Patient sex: F
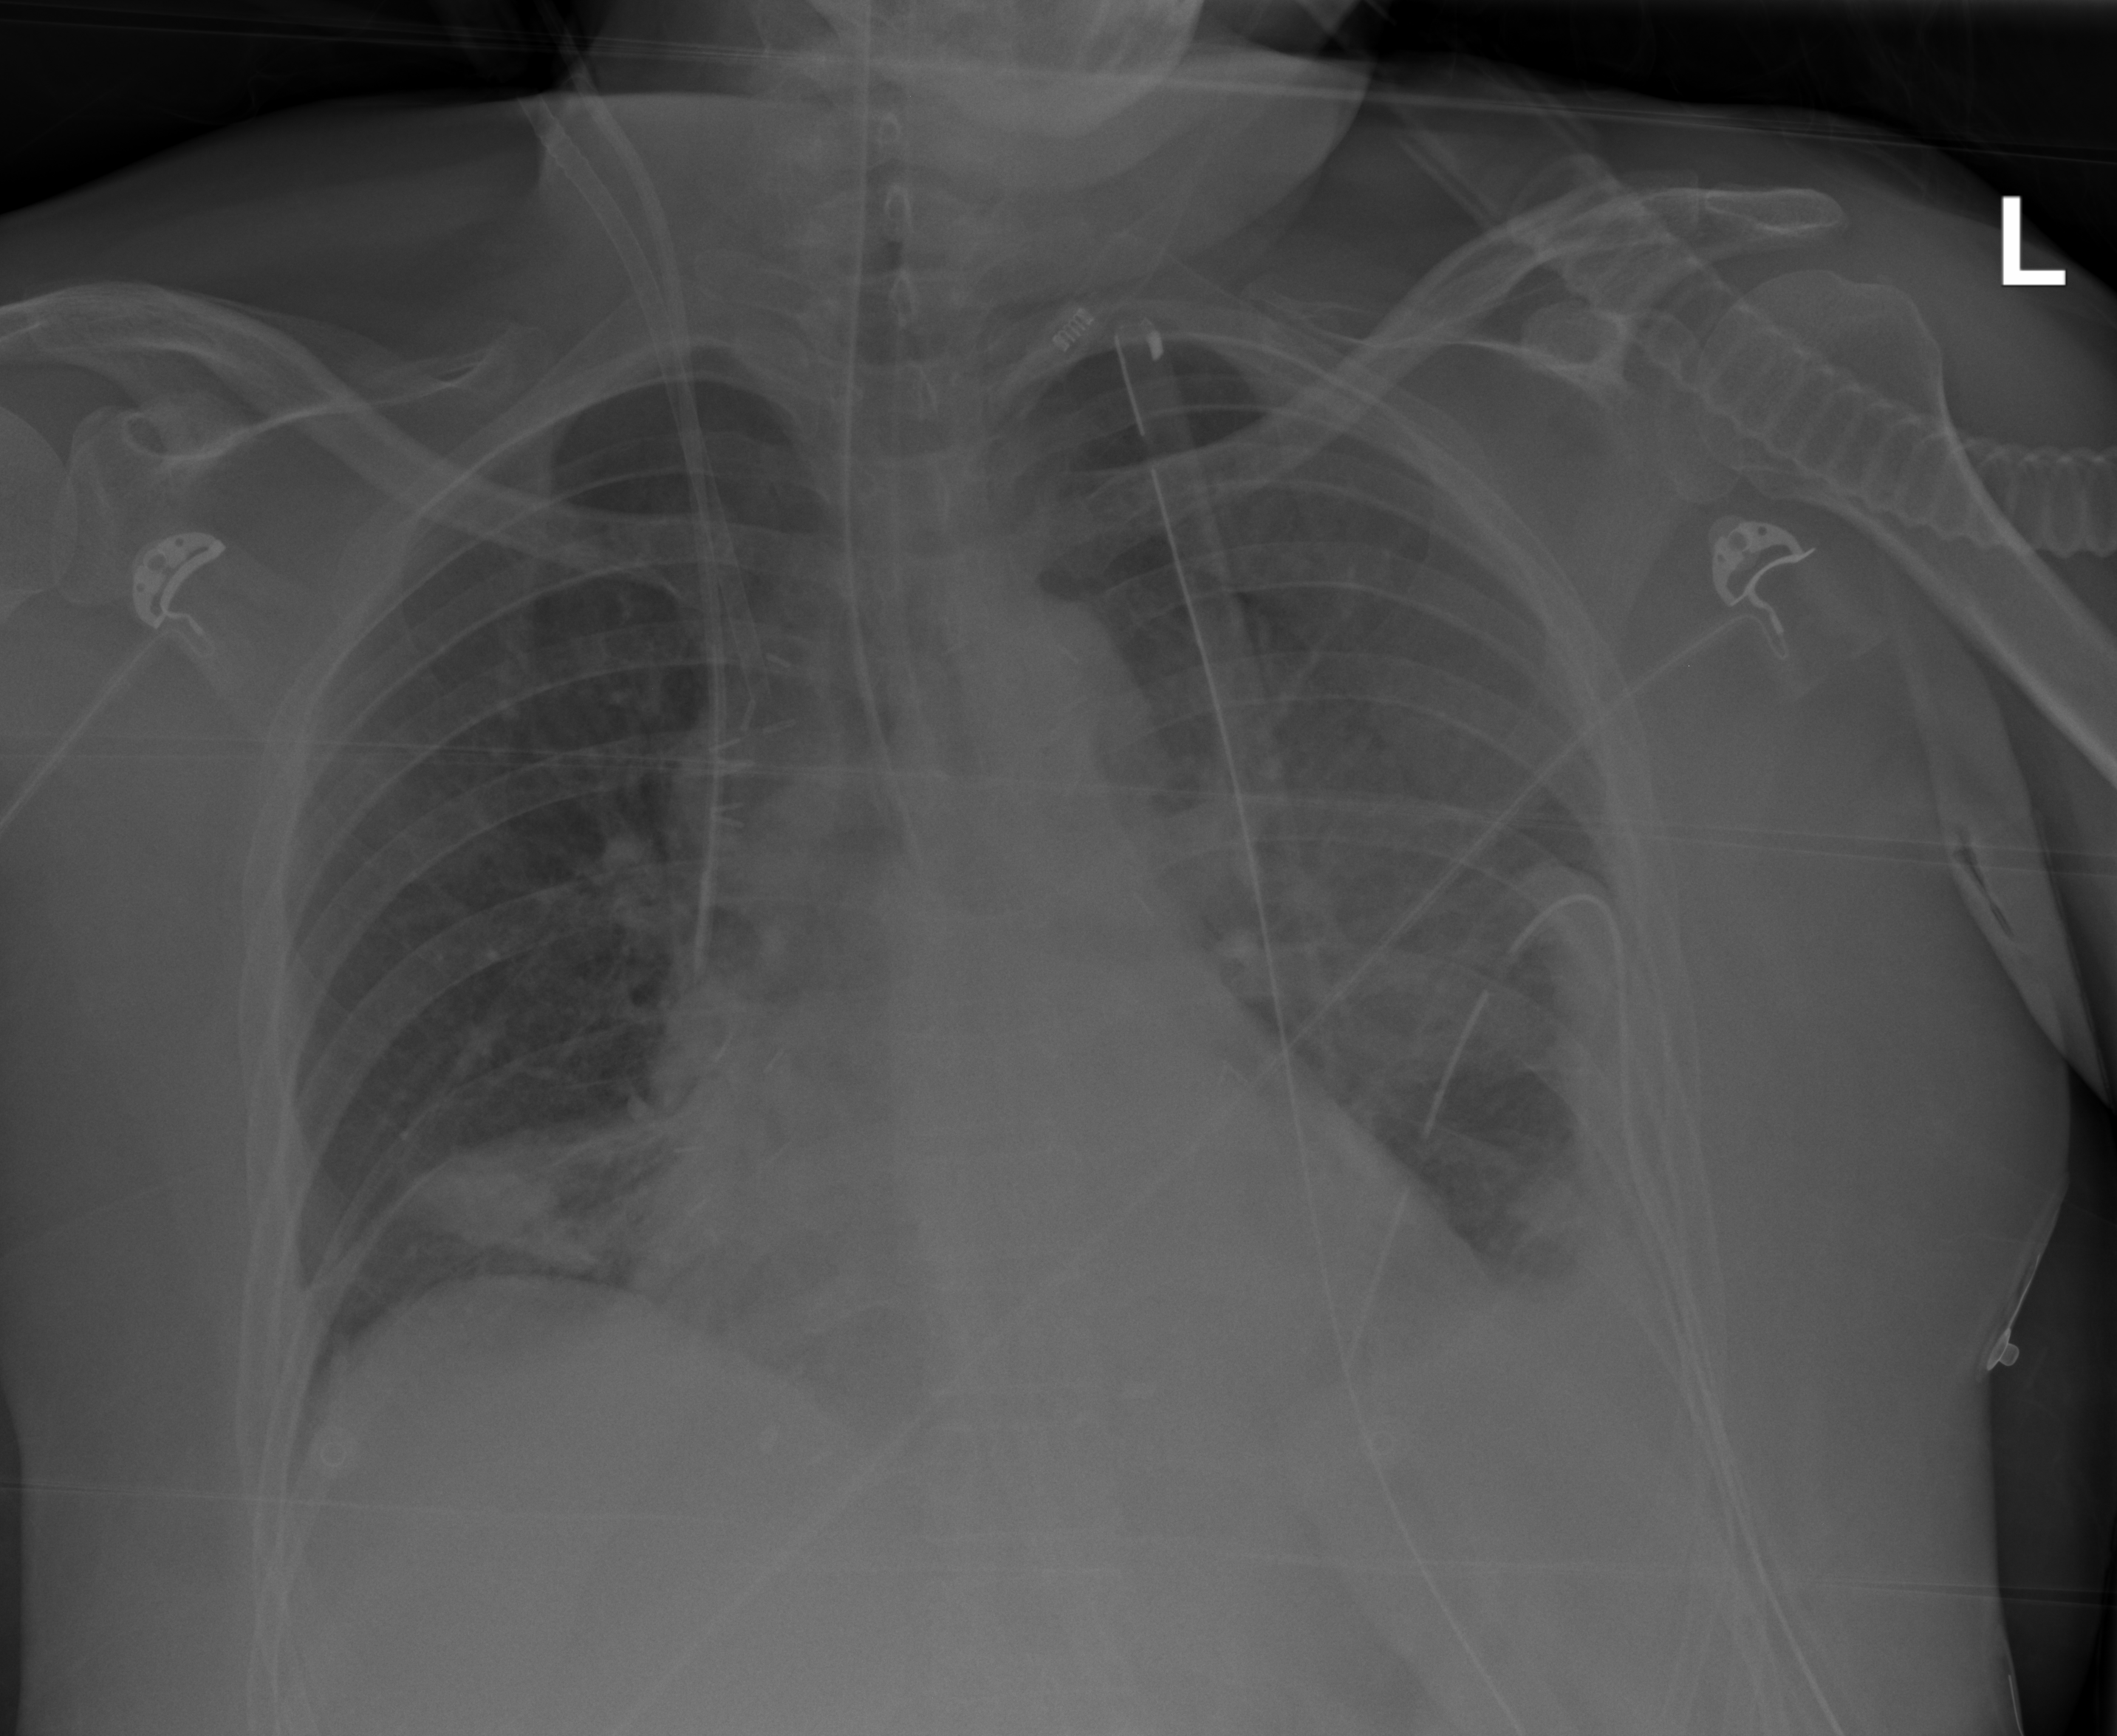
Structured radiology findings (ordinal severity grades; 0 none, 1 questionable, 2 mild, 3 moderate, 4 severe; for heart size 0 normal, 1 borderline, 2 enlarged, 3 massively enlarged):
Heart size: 2
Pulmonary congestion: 0
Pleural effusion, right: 0
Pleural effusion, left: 2
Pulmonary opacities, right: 0
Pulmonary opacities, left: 0
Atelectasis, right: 2
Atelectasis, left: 2